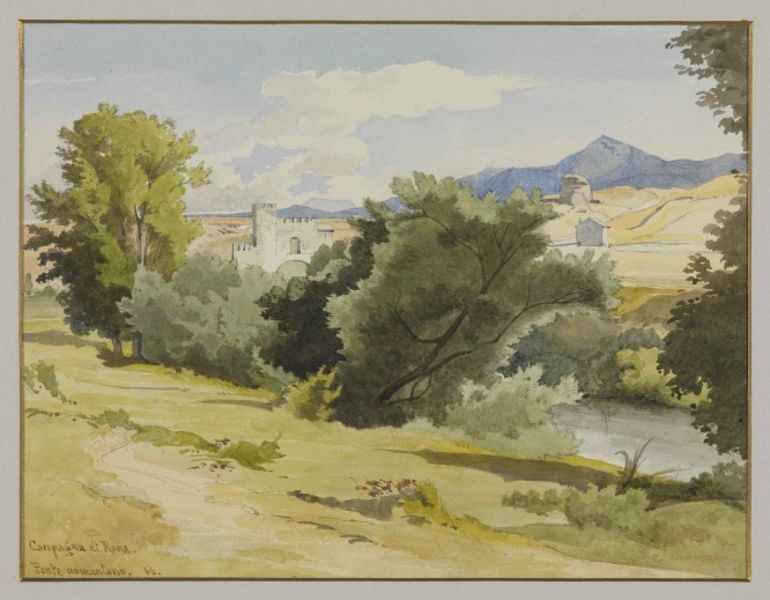
Titel: Campagna di Roma mit Ponte nomentano
Künstler: Josef Wilhelm Durm
Standort: Karlsruhe
Institution: Staatliche Kunsthalle Karlsruhe
Schlagwörter: baum, berg, blau, felsen, gemälde, himmel, laub, schatten, wasser, weiß, wolken, aquarell, bäume, fluss, gelb, grün, landschaft, sand, see, stadt, teich, ufer, äste, braun, bunt, frankreich, grau, hell, hintergrund, licht, pastell, strasse, gebäude, gras, haus, rasen, schloss, weg, wiese, wolke, beige, malerei, rahmen, signatur, öl, ast, bach, feld, felder, ferne, flusslauf, gräser, halme, horizont, häuser, hügel, natur, stamm, weide, weite, brücke, busch, büsche, gebüsch, hütte, pfad, sonne, sträucher, wege, land, sanft, turm, spanien, schrift, sommer, ansicht, bogen, italien, süden, trocken, berge, gebirge, gipfel, hang, sonnenlicht, dorf, mauer, aue, hellgrün, tag, halm, böschung, romantik, querformat, datum, langweilig, tor, zinnen, panorama, tusche, wasserfarben, ruine, burg, türme, flusslandschaft, titel, pinsel, rom, gemäuer, stadttor, malerisch, blauer himmel, sonnenschein, stadtmauer, eiche, himel, verblauung, grüntöne, grü, buche, waser, weitsicht, toscana, bund, pont, bur, ponte, schießscharten, roma, beschriftet, bleu, landschafz, landschaft im süden, scharten, campagna, landschat, campagne, idyle, uferlandschaft, au, e, straßeweg, rome, gäume, querformatr, krenell, #schatten, wpolken, mit fluß, bäumen, hecken und burg, öltor, zinnen burg, stadt zimmen, woolken